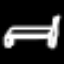
Label: bed